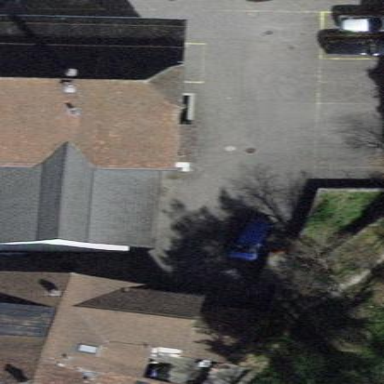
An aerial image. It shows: Parking area with surface.